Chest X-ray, AP view. Patient: 57 years old, sex F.
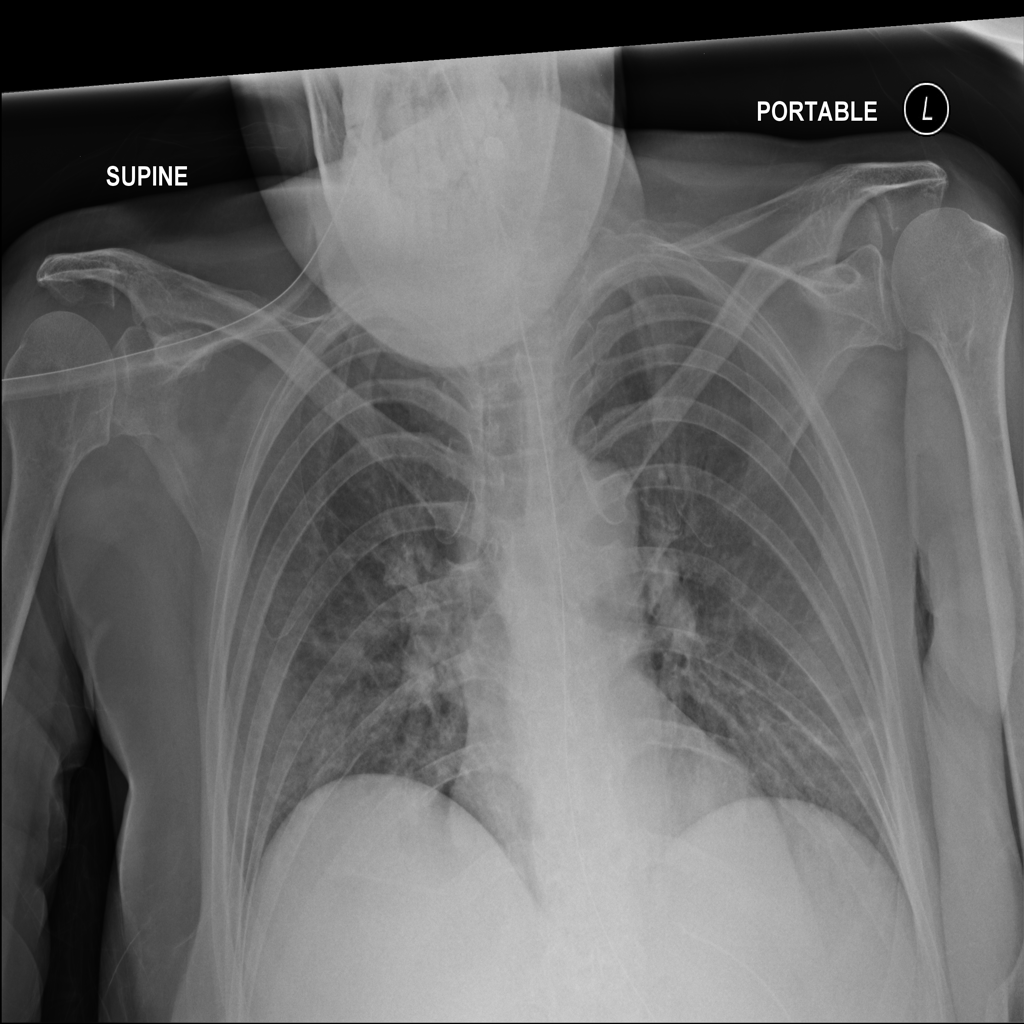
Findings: No Finding